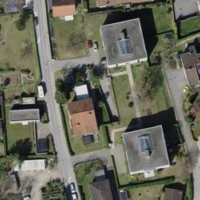
EUNIS habitat code: 55
Species observed at this site:
Viburnum tinus